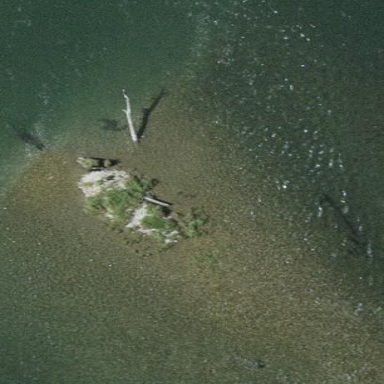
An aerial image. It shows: Islet.